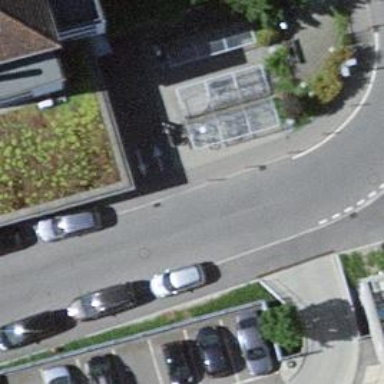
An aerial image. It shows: Bicycle parking area.